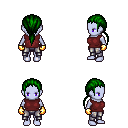
a pixel art fantasy rpg character, female body template, dark elf, purple skin, maroon sleeveless shirt, metal pants, green ponytail hairstyle, gold gloves, four views (front, back, left, right), 2x2 character sprite sheet, small pixel art, hard edges, no anti-aliasing